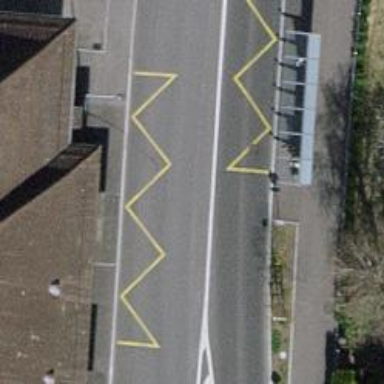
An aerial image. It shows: Bus stop with stop position for public transport.